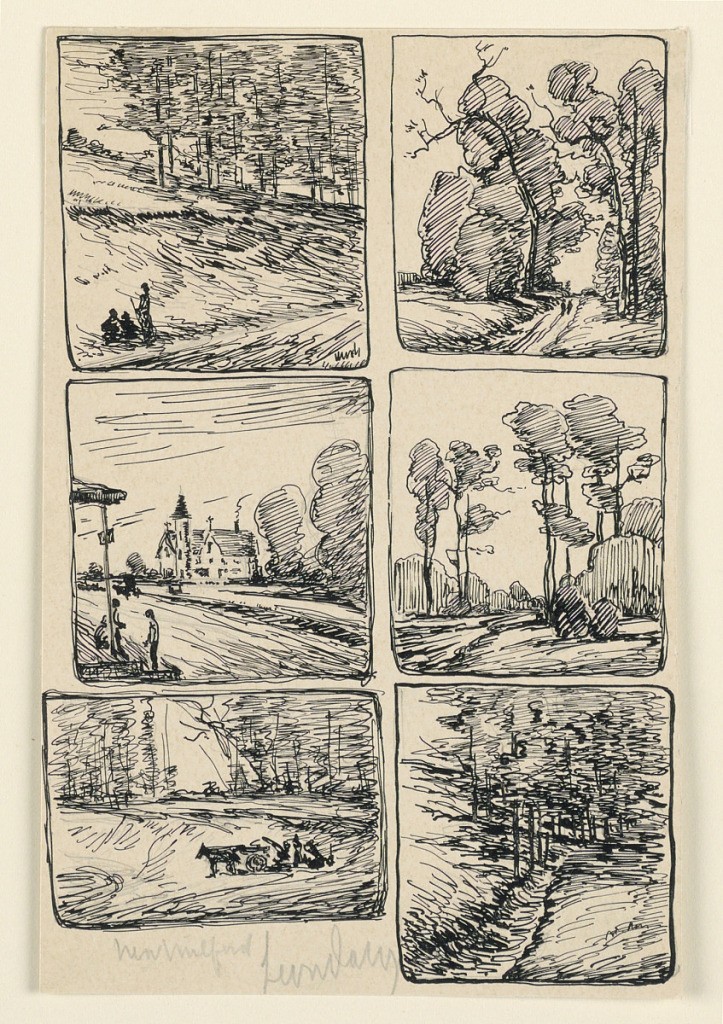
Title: Six Landscape Studies, New Milford
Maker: Leon Dabo, American, 1868–1960
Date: ca. 1890
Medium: Pen and black ink, graphite on paper
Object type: Drawing
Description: Six studies of heavily wooded landscapes. Lower left, an open quarry with figures and horse-drawn wagon. Lower right, a woodland stream.